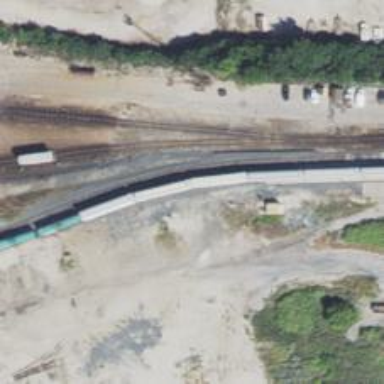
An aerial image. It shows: Abandoned railway yard.